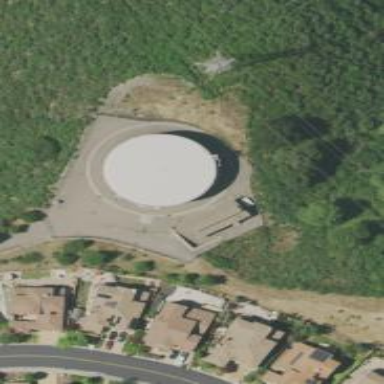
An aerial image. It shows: Storage tank that is man-made.